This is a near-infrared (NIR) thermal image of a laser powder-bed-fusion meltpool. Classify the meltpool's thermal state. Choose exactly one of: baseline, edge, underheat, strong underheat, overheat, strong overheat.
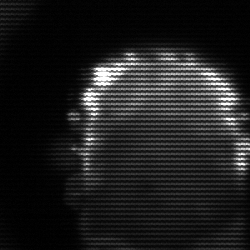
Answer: baseline